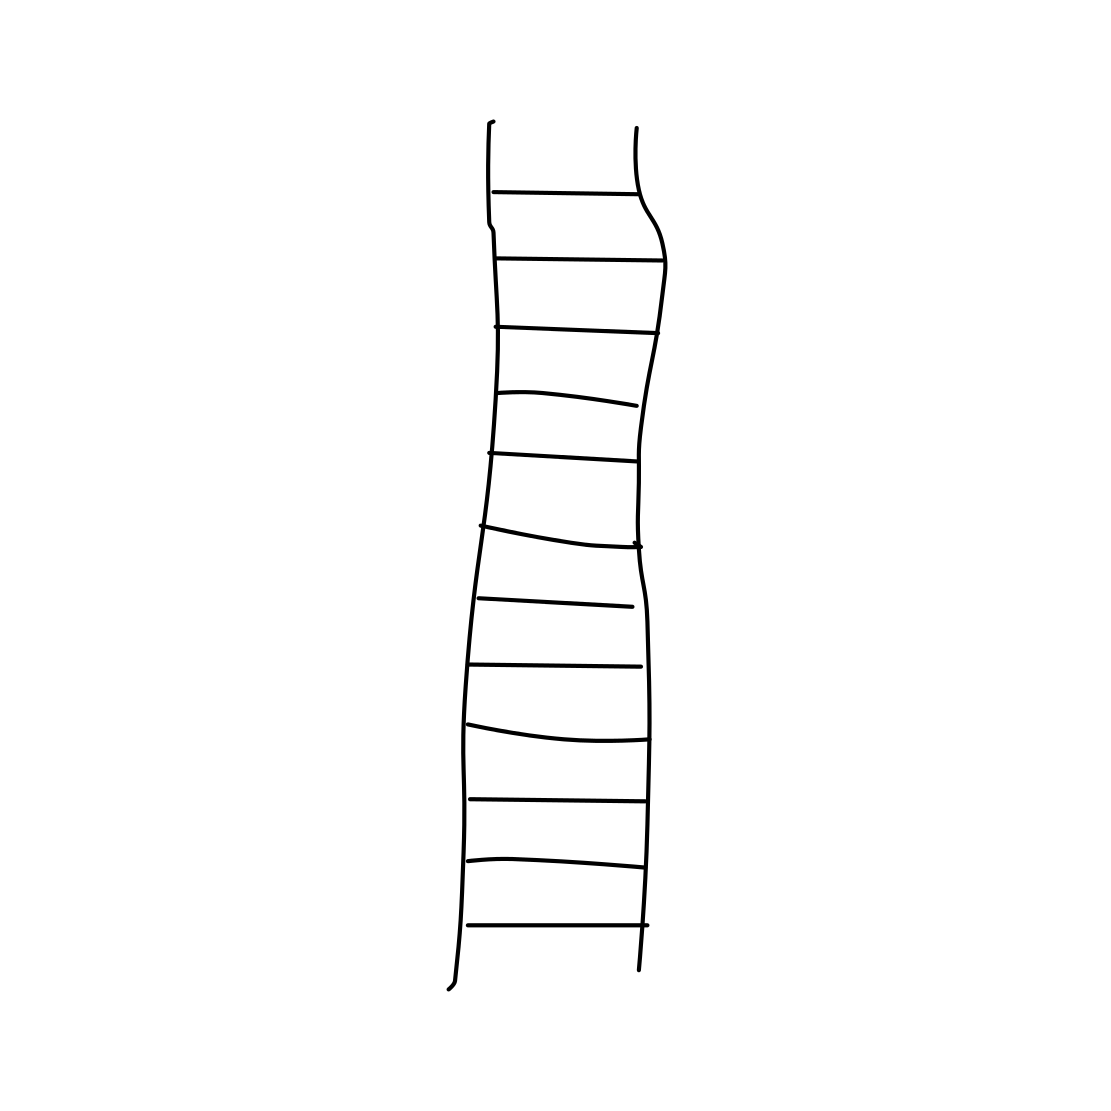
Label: ladder